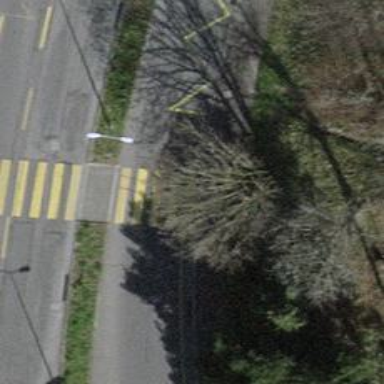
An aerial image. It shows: Uncontrolled road crossing.